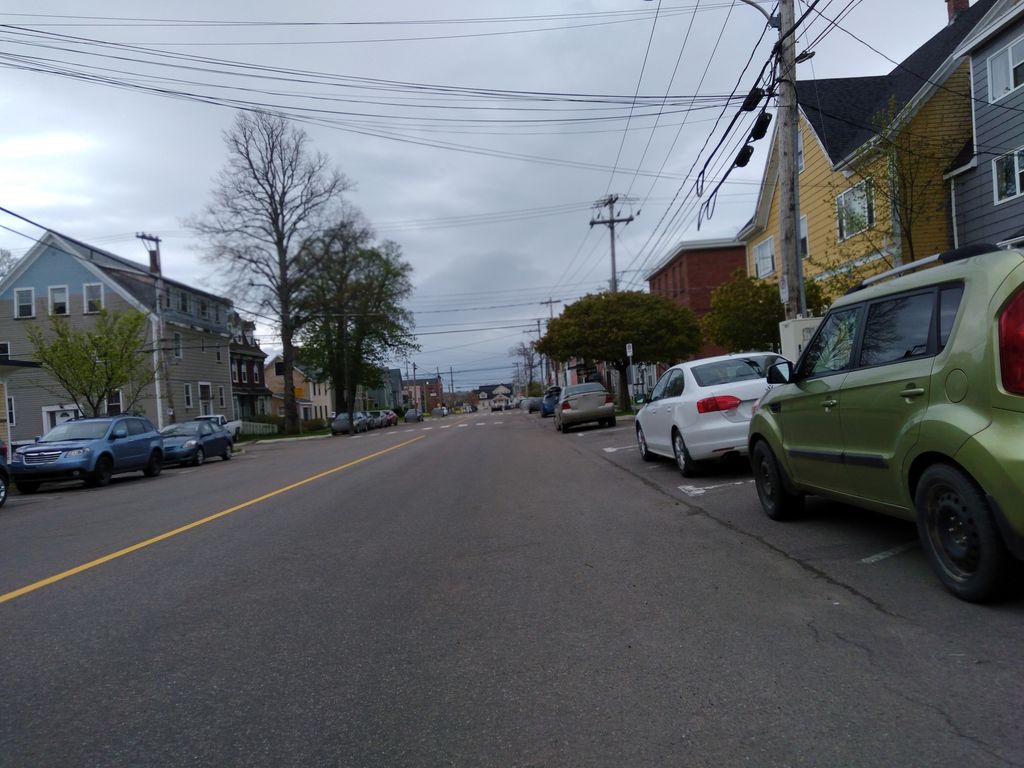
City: charlottetown